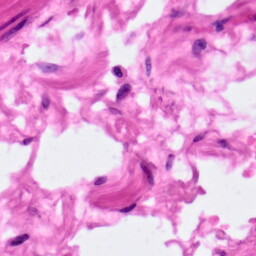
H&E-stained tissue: Pancreatic